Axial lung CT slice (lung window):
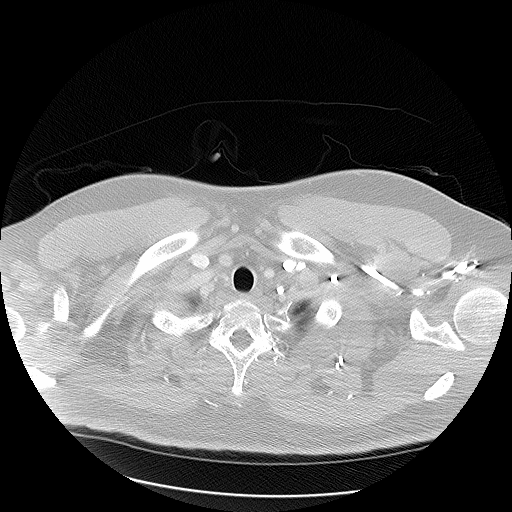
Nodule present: no